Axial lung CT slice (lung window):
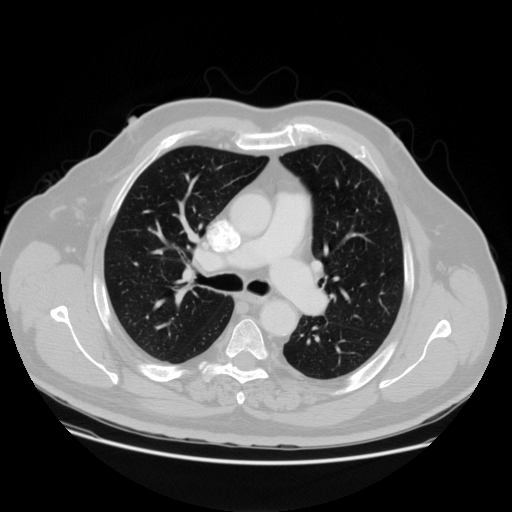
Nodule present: no